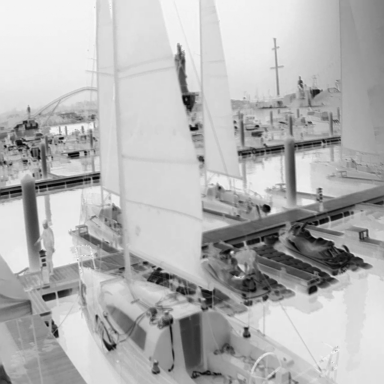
There are six objects shown in the infrared image, including four sailboats, and two canoes.